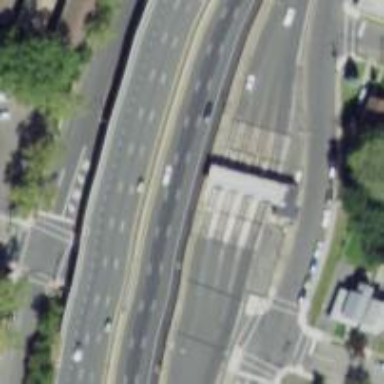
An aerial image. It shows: Urban freeway or expressway.